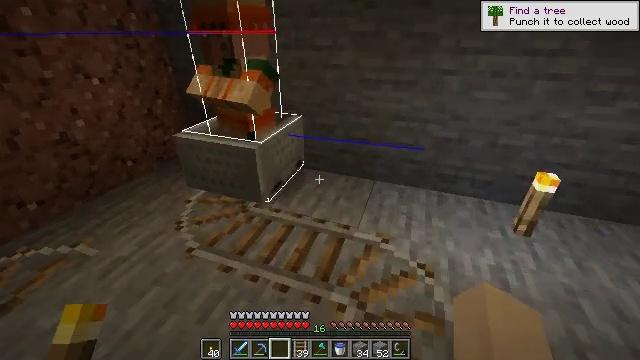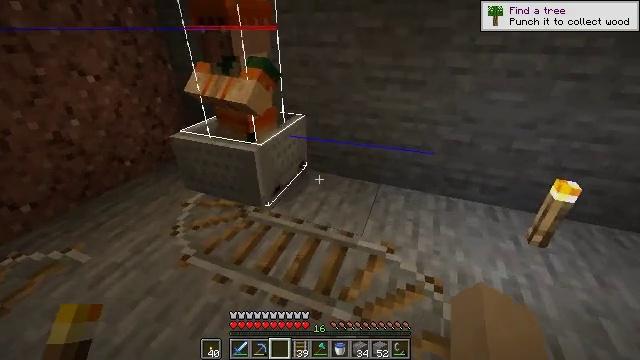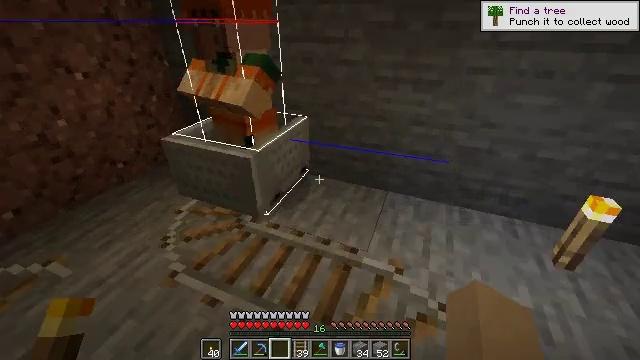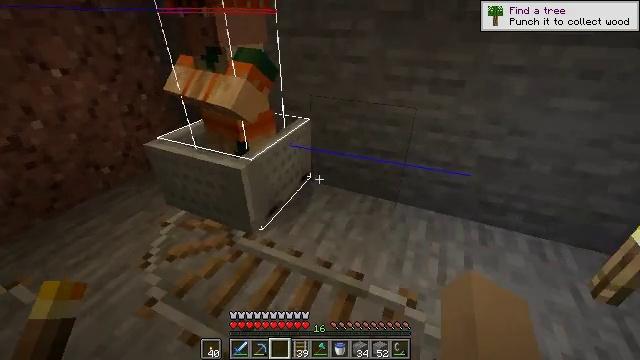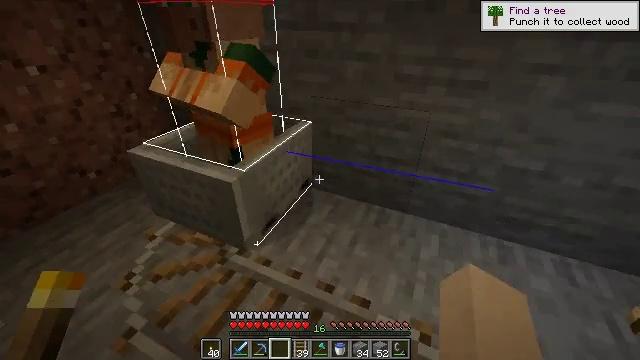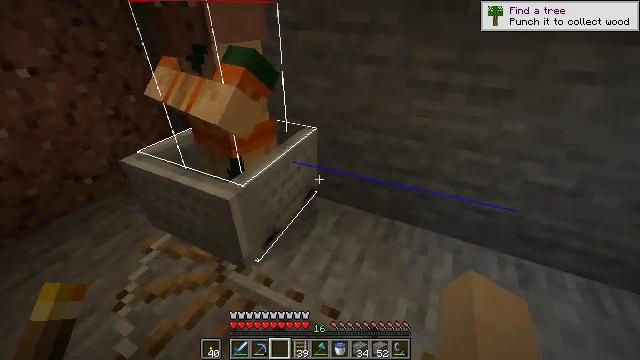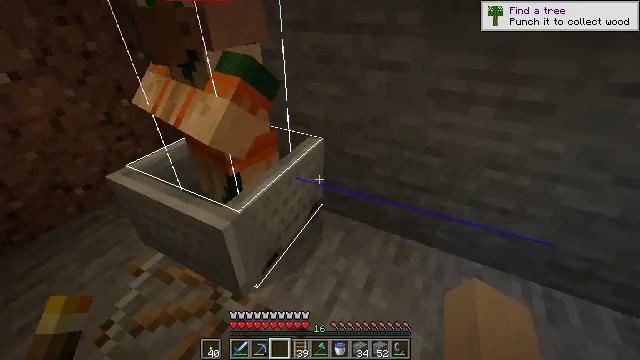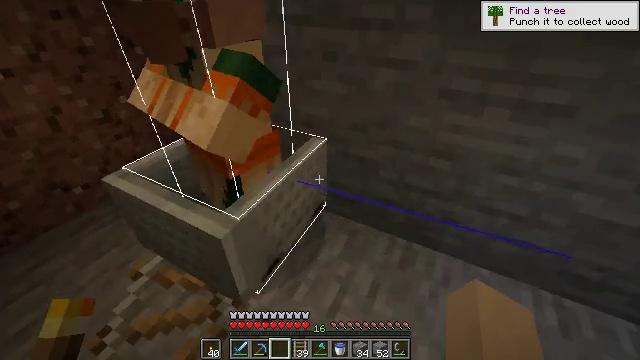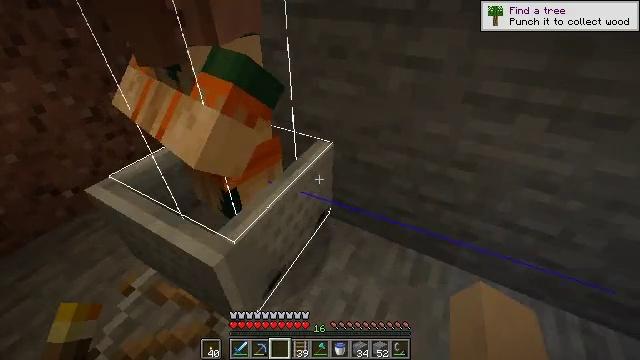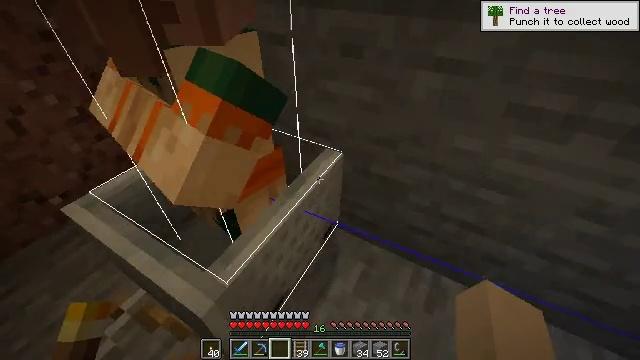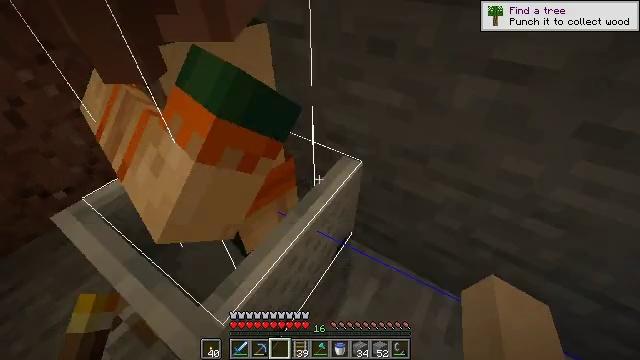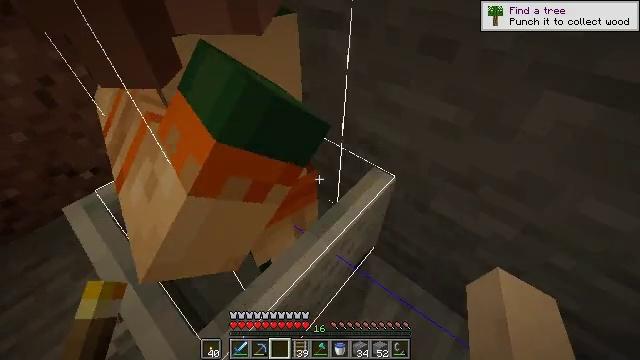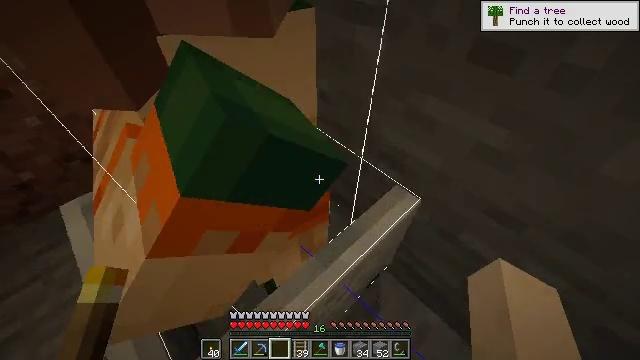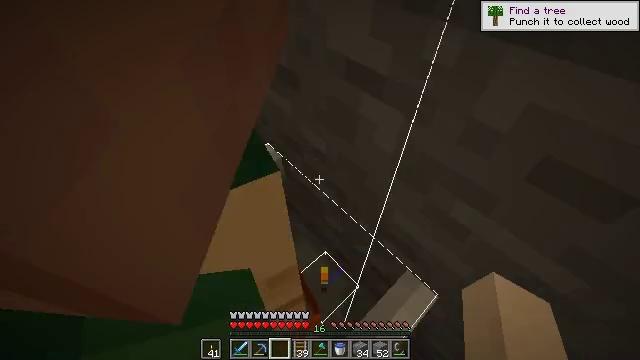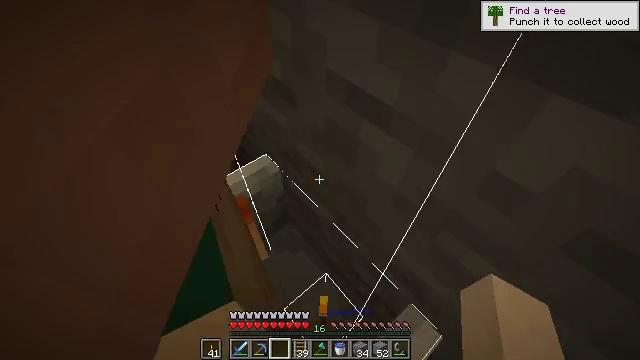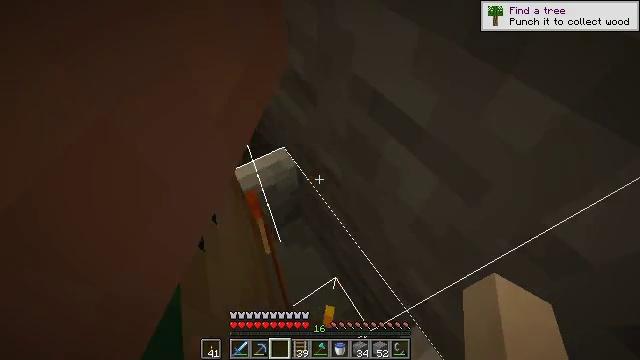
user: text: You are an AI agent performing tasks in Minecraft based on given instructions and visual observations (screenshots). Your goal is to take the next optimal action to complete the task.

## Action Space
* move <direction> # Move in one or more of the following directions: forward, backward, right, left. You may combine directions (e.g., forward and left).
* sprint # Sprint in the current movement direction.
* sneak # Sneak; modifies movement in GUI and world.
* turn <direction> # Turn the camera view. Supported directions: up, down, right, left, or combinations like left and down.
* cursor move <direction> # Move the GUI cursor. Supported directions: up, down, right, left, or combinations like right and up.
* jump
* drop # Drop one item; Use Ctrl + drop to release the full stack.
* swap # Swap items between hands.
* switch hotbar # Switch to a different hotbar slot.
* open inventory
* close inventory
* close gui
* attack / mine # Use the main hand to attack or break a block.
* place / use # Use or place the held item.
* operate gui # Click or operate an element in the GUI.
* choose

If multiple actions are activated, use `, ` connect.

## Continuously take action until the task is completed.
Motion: motion action
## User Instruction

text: Collect rails for building a railway.
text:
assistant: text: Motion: move forward, turn left
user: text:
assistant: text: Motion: move forward, turn left
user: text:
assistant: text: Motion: move forward, turn left
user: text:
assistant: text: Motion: move forward
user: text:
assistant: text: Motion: move forward, turn left
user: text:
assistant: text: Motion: move forward, turn left and down
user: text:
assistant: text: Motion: move forward, turn down
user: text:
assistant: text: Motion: move forward, turn down
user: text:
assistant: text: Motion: move forward, turn left and down
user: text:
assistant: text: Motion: move forward, turn left and down
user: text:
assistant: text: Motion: move forward, turn left and down
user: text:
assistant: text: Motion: move forward, turn left and down
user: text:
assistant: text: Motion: move forward, turn left and down
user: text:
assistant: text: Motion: move forward, turn left and down
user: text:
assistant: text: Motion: move forward, turn left and down
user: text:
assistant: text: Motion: move forward, turn left and down
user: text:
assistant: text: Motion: move forward, turn left and down
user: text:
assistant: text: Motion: move forward, turn left and down
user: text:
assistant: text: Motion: move forward and move right
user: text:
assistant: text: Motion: move forward and move right, turn left and down
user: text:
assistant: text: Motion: move right, turn left and down
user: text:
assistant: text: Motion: move right, turn left and down
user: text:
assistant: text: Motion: move right, turn left
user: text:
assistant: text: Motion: turn left
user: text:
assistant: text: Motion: turn left
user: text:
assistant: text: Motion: turn left
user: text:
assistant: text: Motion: turn left
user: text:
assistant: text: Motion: turn left and down
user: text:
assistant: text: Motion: turn left and down
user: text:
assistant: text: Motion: turn left and down